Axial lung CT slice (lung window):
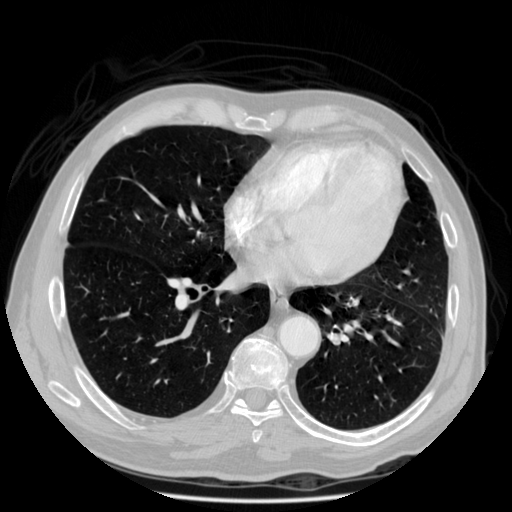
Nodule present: no